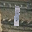
Label: 1